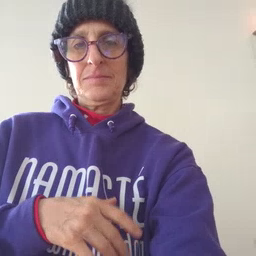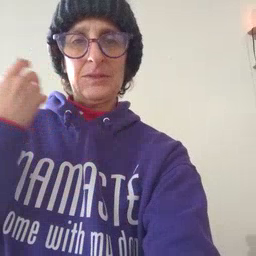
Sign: tiger